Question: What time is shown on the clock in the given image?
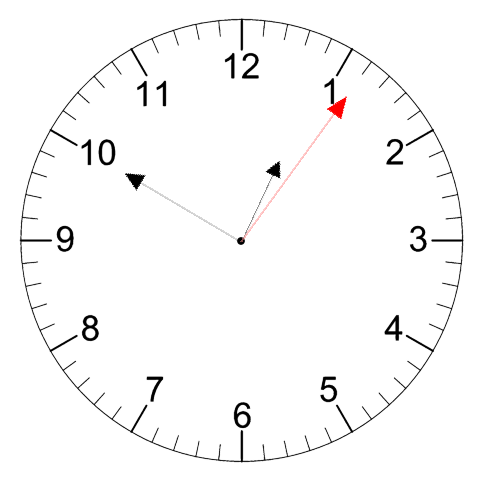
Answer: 12:50:06